Field crop: tomato
Growth stage: 1
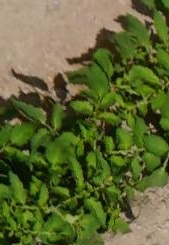
Species: tomato